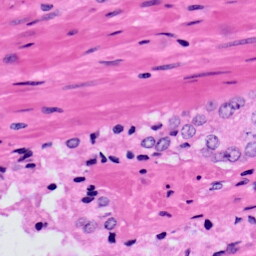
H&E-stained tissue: Prostate